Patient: sex M, age 83
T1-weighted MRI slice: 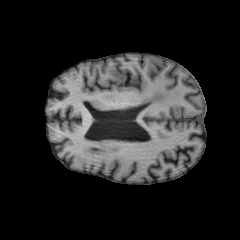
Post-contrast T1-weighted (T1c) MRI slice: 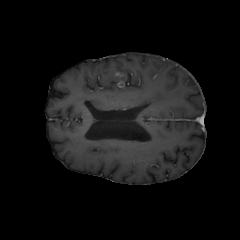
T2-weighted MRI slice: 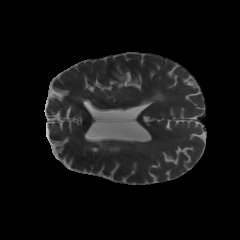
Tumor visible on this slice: yes
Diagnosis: Glioblastoma, IDH-wildtype
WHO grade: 4